Question: I have a simple example here with a modal window that is a 'view'. I want to have a button within the window that does a window close, so the lazy user doesn't need to click the 'X' in top right.
My problem is I don't know how to reference the view from within the controller. In the non-MVC world I would just do a 'window.close()' in the button handler. Any ideas? Thanks!
'''
Ext.define('AM.view.testwindow.window', {
extend: 'Ext.window.Window',
alias: 'widget.TESTwindow',
title: 'TEST Window',
layout: 'border',
width: 1000, height: 400,
minimizable: true,
maximizable: true,
closeAction: 'destroy',
initComponent: function () {
this.items = [
{xtype: 'gridpanel', region: 'center', // grid in the window
store: 'Equipments',
columns: [
{ text: 'Equip ID', dataIndex: 'EquipmentID' }
, { text: 'StationID', dataIndex: 'StationID' }
],
dockedItems: [{
xtype: 'toolbar', // Grid's toolbar
items: [
{
xtype: 'button', /* Close button to close the window */
text: 'Close Window',
itemId: 'btnTestClose'
}
]
}
]
}
];
this.callParent(arguments);
}
});
'''
'''
Ext.define('AM.controller.testwindow', {
extend: 'Ext.app.Controller',
stores: ['Equipments', 'Stations'],
models: ['Equipment'],
views: ['testwindow.window', 'testwindow.Grid'],
refs: [
{ ref: 'TESTgrid', selector: 'TESTgrid' },
{ ref: 'testwindow', selector: 'testwindow' }
],
init: function () {
this.control(
{
'#btnTestClose': {
click: function (butt, e, options) {
alert('close handler!');
this.getTestwindowWindowView().close(); // this fails. What should I do? ComponentQuery ?
}
}
}
)
}
}
);
'''
Scope of 'this' from within Button handler

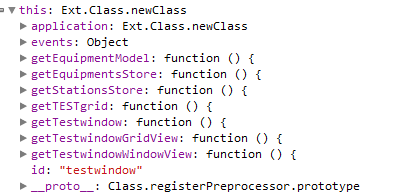
Answer: Your 'ref' to the test window should match the alias 'TESTwindow' (without the 'widget' part), or maybe the long name 'testwindow.window':
'''
refs: [
{ ref: 'TESTgrid', selector: 'TESTgrid' },
{ ref: 'TESTwindow', selector: 'testwindow' }
],
'''
This will give you the autogenerated getter you need:
'''
this.getTestwindow().close();
'''
Getters are composed of 'get' plus the reference selector with uppercase first letter.